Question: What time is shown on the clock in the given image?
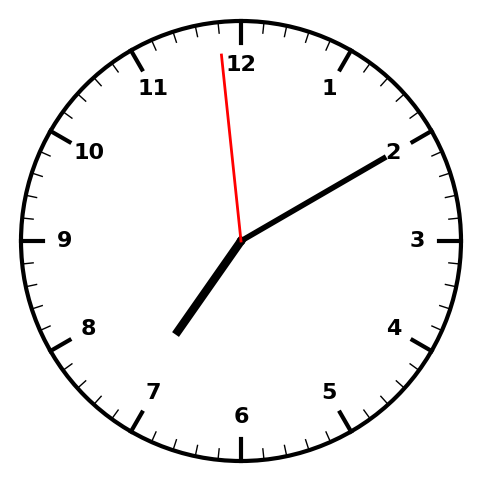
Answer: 07:09:59